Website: walmart
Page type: customer-info-address
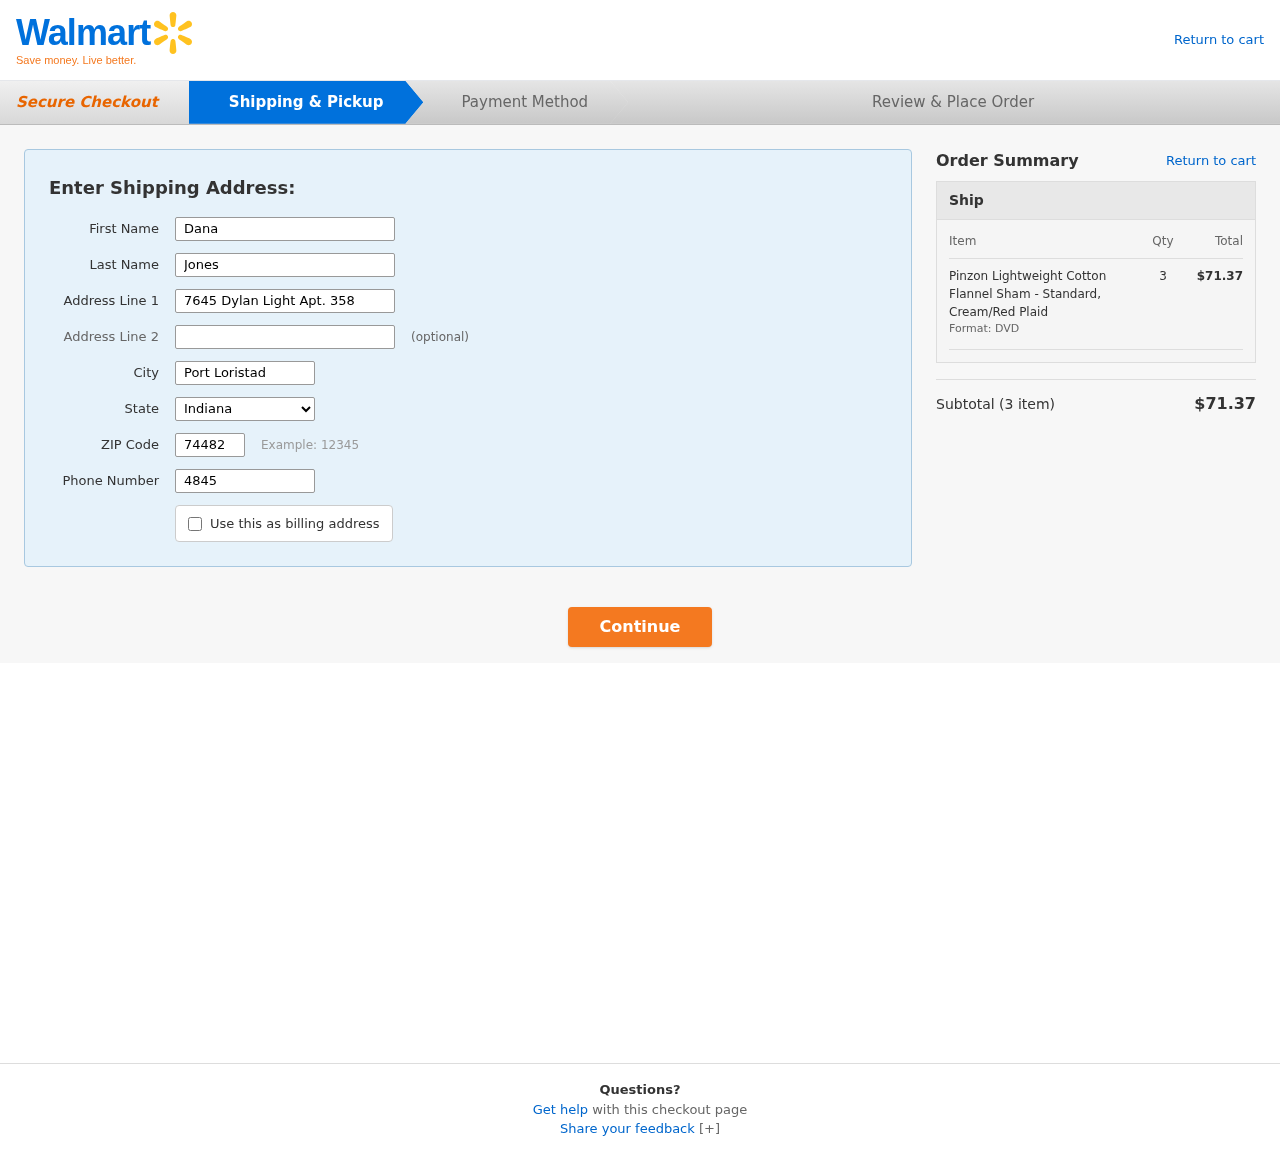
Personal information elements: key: PII_CITY
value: Port Loristad
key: PII_FIRSTNAME
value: Dana
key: PII_LASTNAME
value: Jones
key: PII_PHONE
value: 4845922145
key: PII_POSTCODE
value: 74482
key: PII_STATE
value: Indiana
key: PII_STREET
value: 7645 Dylan Light Apt. 358
Product elements: key: PRODUCT1_NAME
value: Pinzon Lightweight Cotton Flannel Sham - Standard, Cream/Red Plaid
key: PRODUCT1_QUANTITY
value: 3
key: PRODUCT1_LINE_TOTAL
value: $71.37
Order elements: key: ORDER_NUM_ITEMS
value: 3
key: ORDER_SUBTOTAL
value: $71.37